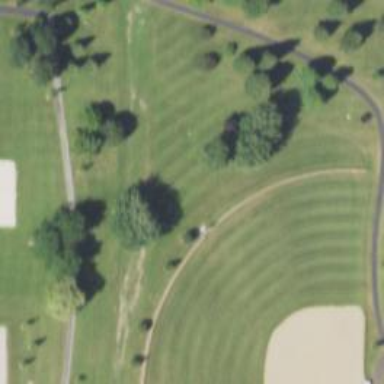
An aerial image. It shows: Disc golf hole.